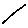
Label: line